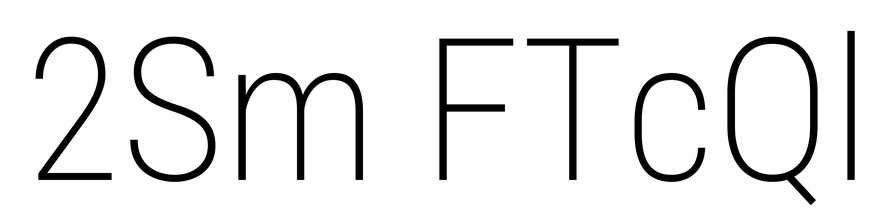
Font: Roboto_Condensed_ExtraLight